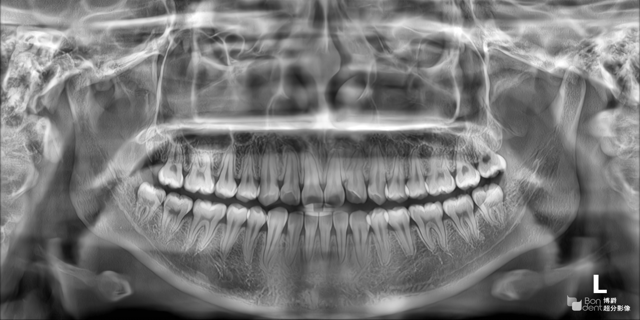
adult